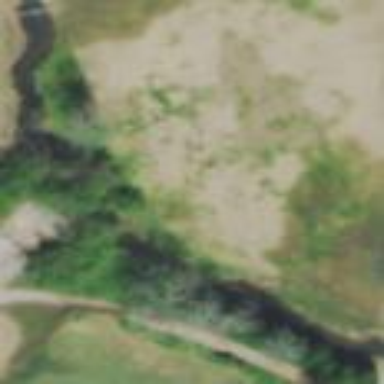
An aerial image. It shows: Water hazard on golf course. The hazard is natural water feature.